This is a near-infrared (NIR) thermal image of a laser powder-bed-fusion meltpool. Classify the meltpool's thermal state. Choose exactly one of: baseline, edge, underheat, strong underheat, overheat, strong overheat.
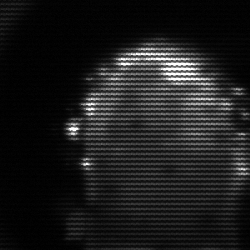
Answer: baseline